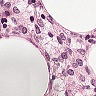
Metastatic tissue present: no